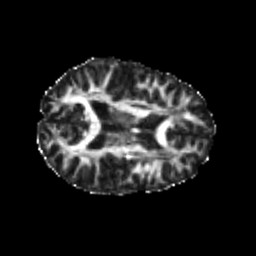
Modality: FA
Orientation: axial
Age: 20
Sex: female
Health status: healthy
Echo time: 0.074 s